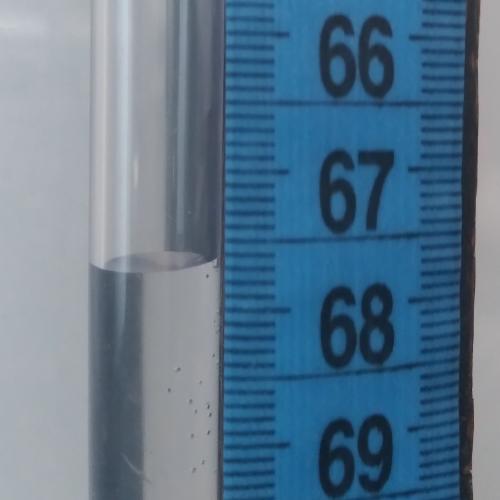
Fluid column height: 67.7 cm